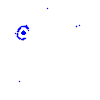
Particle: proton